Question: This comes after 3 days of researching and writing code. I have EF Code First ( EF5) and a generic repository pattern built on top of it.

Now I have 'ICustomerRepository<Customer> : IRepository and CustomerRepository : RepositoryBase<MyContext> , ICustomerRepository'. So when I go about testing this I find that I have to write A FakeDbContext , A Fake IDbSet and then Fake the data as well and do a lot more as well. All this when I know that I am going to test Linq to Objects with my in memory data and Linq to Entities will require another suite of tests in the form of integration tests. So, either my code structure is wrong and thus writing unit tests is so difficult or there is a better way to write tests that I am unaware of or I should just have Integration Tests. I am using NUnit and MOQ.
Edit : What is it that I am trying to test ?
I am trying to check methods like GetCustomersByType , Add , GetOrderPlacedByCustomer . Trying to see if the logic inside those methods is correct. This what unit test are for , I guess.
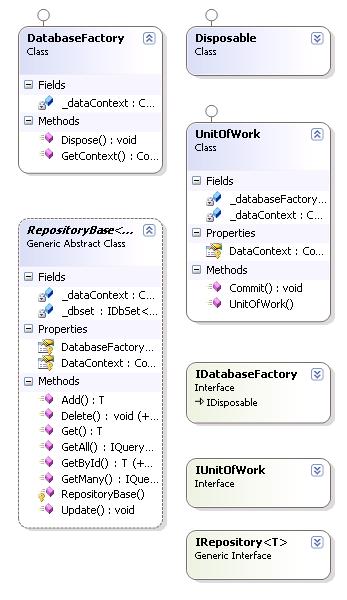
Answer: I think you will get a lot more if you create a test initialize method that will setup all the data before each test,ie.black box testing. In the end, you will know that repository layer is doing it's job properly on real database, not a mocked one.
For example:
'''
public static void Init()
{
_unityContainer = new UnityContainer();
_unityContainer.LoadConfiguration();
_persistenceFactory = _unityContainer.Resolve<IPersistenceFactory>();
_unitOfWork = _persistenceFactory.GetUnitOfWork();
_usersRepository = _persistenceFactory.GetUsersRepository();
_usersRepository.RemoveAll();
_unitOfWork.Commit();
}
public static void InsertTestData()
{
User u = new User("johndoe@gmail.com", "John Doe", "johndoe");
_usersRepository.Add(u);
_unitOfWork.Commit();
}
'''